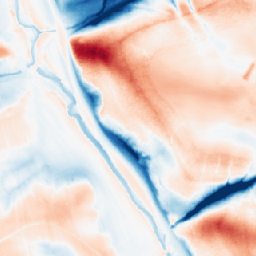
Category: classical
Decomposition family: gaussian_anisotropic
Decomposition parameters: sigma_x: 5
sigma_y: 20
Upsampling method: nearest
Upsampling parameters: scale: 8
Upsampling scale: 8